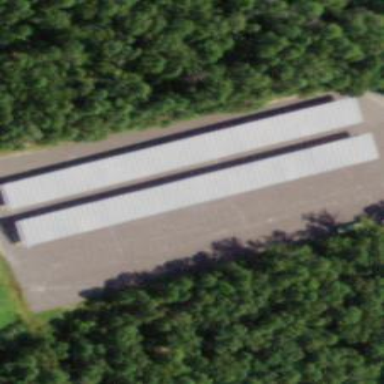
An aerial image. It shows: Solar photovoltaic panel on the roof of building used as solar power generator.